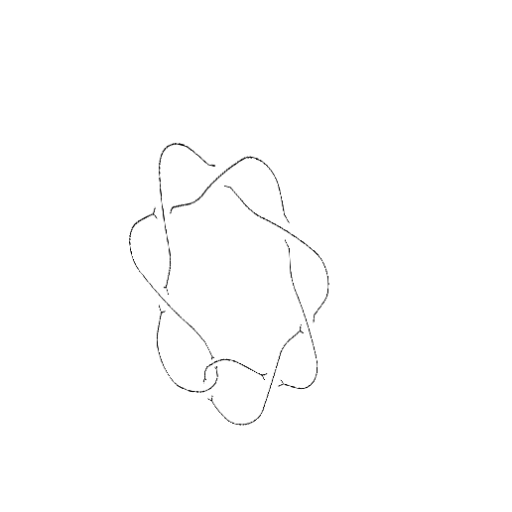
Crossing number: 8